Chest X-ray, PA view. Patient: 28 years old, sex F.
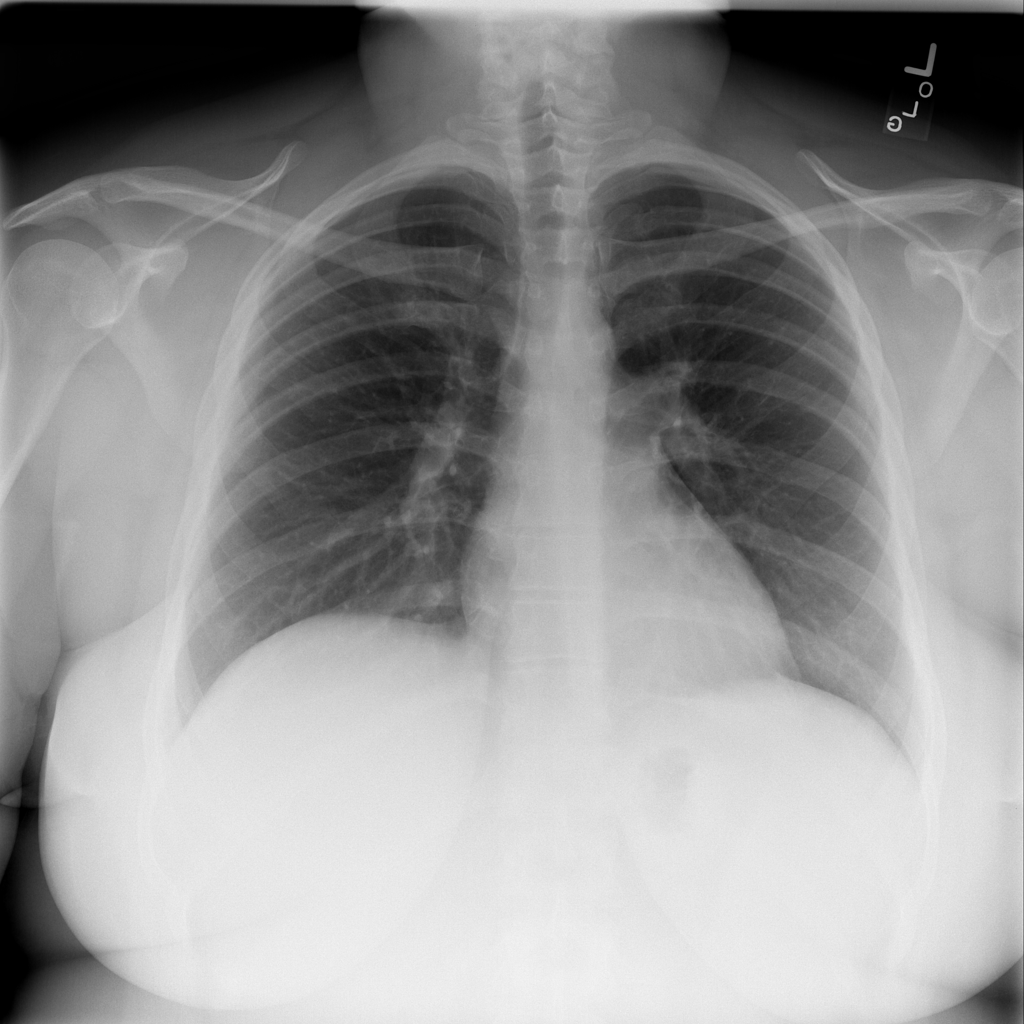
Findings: No Finding